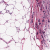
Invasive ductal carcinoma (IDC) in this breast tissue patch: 1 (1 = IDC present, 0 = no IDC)